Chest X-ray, PA view. Patient: 20 years old, sex F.
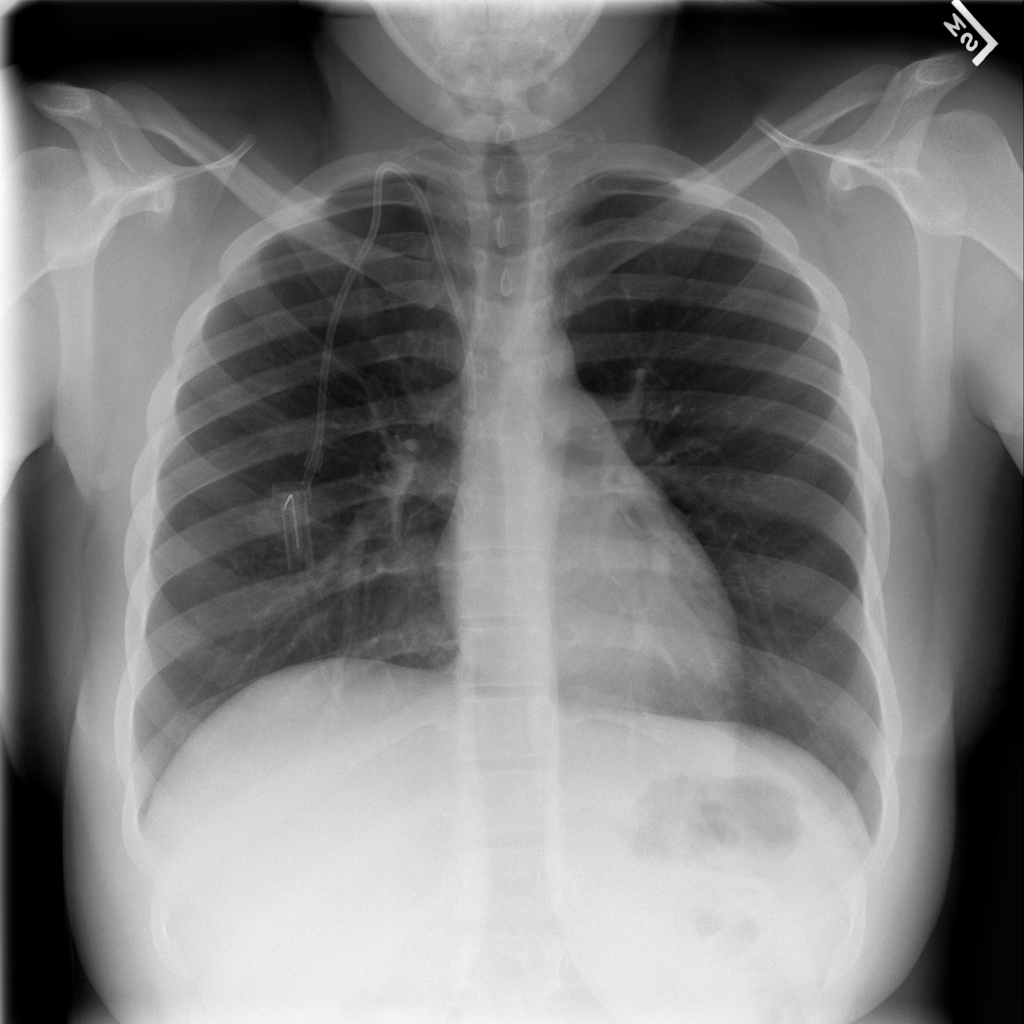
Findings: No Finding